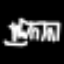
Label: square